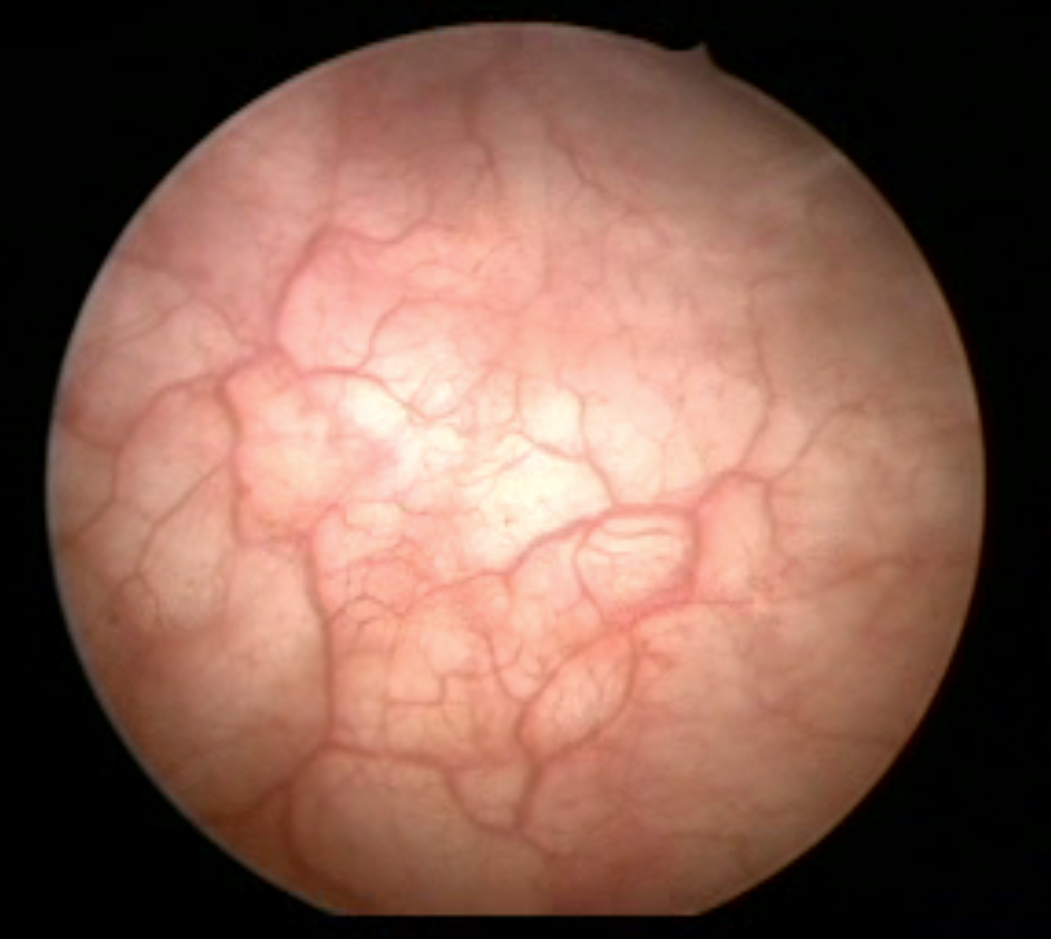
Modality: WLC
Class: Normal mucosa
Lesion: L0
Bladder cancer association: No